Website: apple
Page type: billing-address
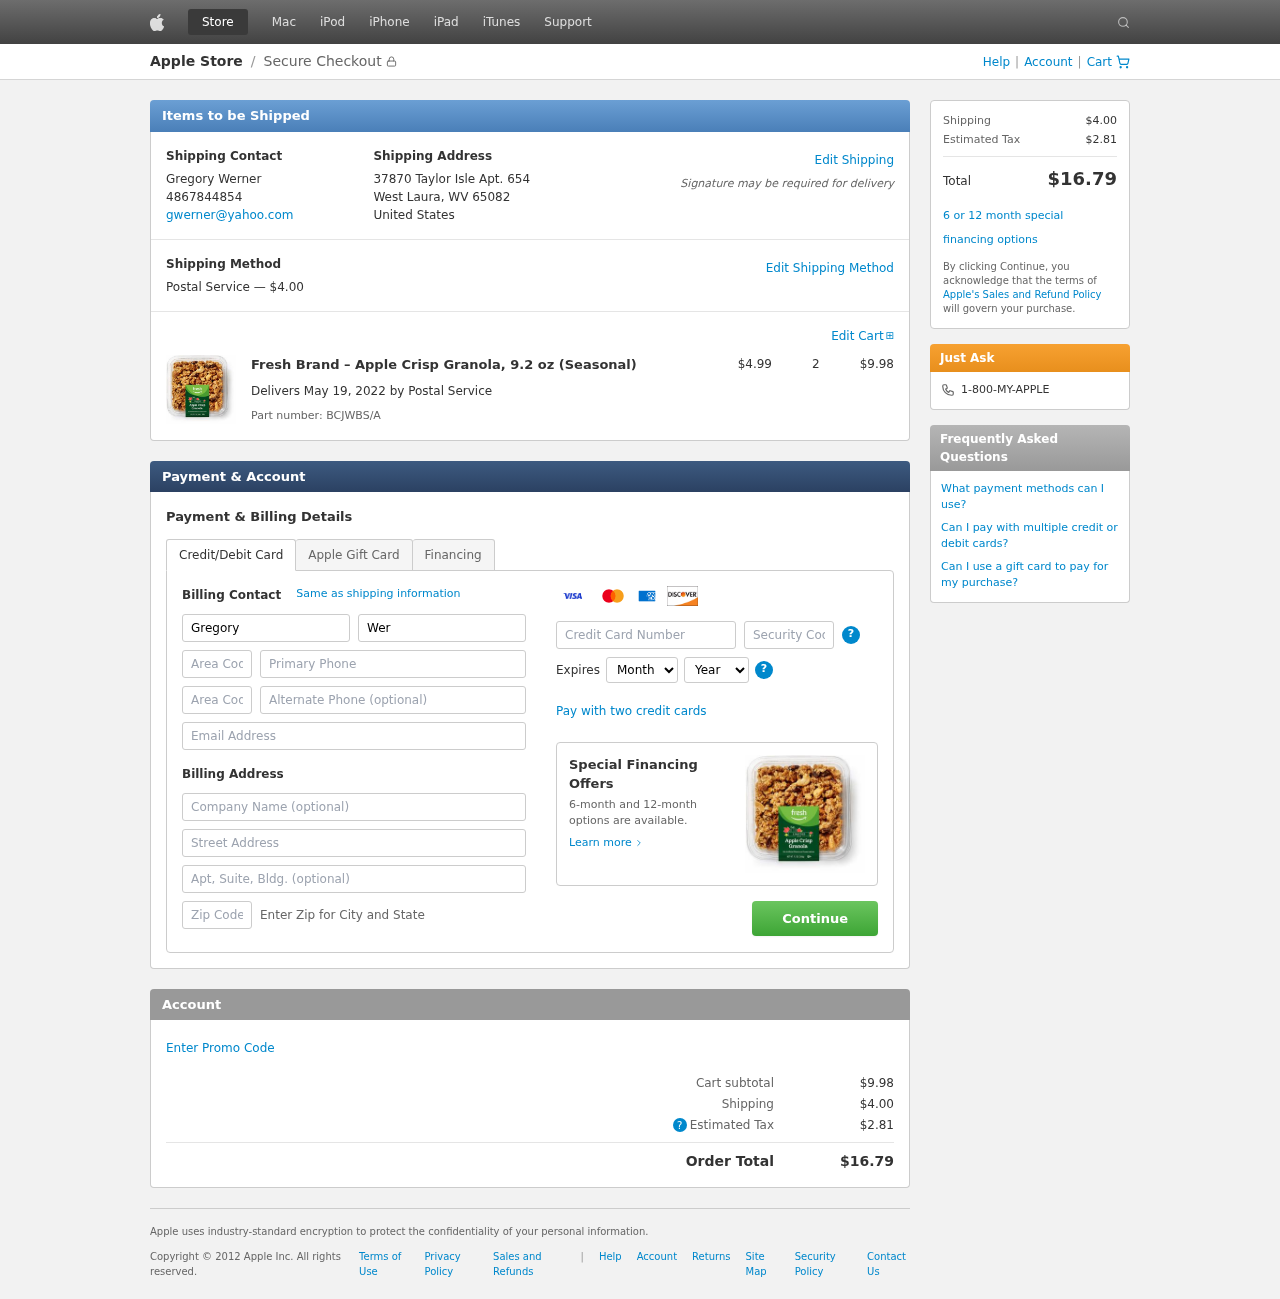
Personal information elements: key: PII_CARD_CVV
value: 568
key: PII_CARD_EXPIRY_MONTH
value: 11
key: PII_CARD_EXPIRY_YEAR
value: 27
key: PII_CARD_NUMBER
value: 2255 1950 5251 4797
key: PII_CITY_STATE_ZIP
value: West Laura, WV 65082
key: PII_COMPANY
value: Watkins, Edwards and Olson
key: PII_COUNTRY
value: United States
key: PII_EMAIL
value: gwerner@yahoo.com
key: PII_FIRSTNAME
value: Gregory
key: PII_FULLNAME
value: Gregory Werner
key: PII_LASTNAME
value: Werner
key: PII_PHONE
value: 4867844854
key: PII_PHONE_ALT
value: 9955845743
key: PII_PHONE_ALT_AREA
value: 995
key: PII_PHONE_AREA
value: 486
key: PII_POSTCODE2
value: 49513
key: PII_STREET
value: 37870 Taylor Isle Apt. 654
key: PII_STREET2
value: Suite 430
Product elements: key: PRODUCT1_NAME
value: Fresh Brand – Apple Crisp Granola, 9.2 oz (Seasonal)
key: PRODUCT1_PRICE
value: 4.99
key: PRODUCT1_QUANTITY
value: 2
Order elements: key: ORDER_SHIPPING_COST
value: $4.00
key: ORDER_SUBTOTAL
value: $9.98
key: ORDER_DELIVERY_DATE
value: May 19, 2022
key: ORDER_PART_NUMBER
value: BCJWBS/A
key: ORDER_TAX
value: $2.81
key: ORDER_TOTAL
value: $16.79